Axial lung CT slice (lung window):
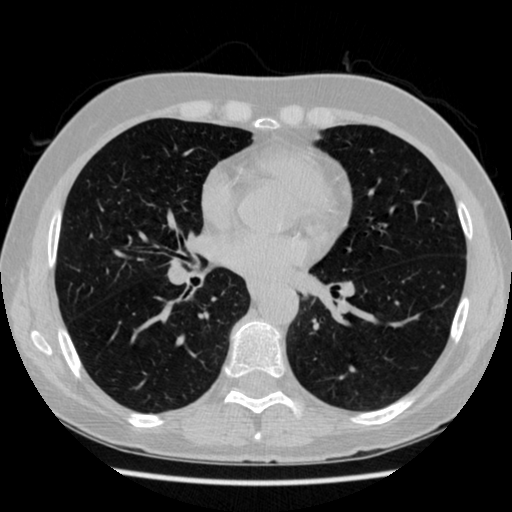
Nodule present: no